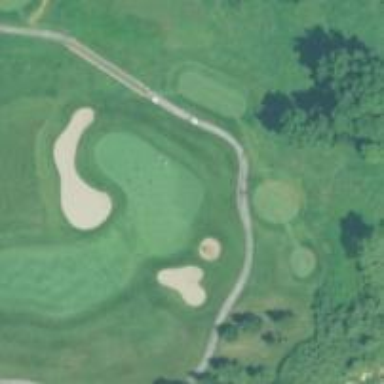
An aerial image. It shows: View of golf hole.